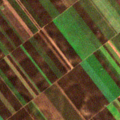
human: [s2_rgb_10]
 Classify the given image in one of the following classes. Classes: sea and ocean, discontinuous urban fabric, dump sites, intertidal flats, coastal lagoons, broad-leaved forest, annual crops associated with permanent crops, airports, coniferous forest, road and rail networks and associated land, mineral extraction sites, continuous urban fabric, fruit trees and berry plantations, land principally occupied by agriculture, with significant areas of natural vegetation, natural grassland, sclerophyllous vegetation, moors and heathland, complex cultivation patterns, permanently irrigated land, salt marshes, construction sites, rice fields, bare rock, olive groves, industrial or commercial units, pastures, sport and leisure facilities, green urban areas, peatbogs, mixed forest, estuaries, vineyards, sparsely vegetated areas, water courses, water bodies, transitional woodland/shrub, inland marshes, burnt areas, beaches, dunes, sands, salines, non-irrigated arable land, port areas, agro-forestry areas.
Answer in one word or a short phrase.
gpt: non-irrigated arable land